Question: I'm using rust-analyzer 0.2.654 (latest) on VS Code 1.57.1 (also latest) on Windows 10.
The autocomplete displays all keywords, as shown below:

How can I hide the keywords, displaying only the actual struct members?
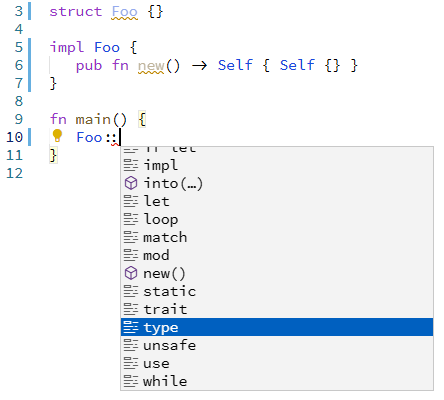
Answer: You can disable this in the settings UI by navigating to 'Text Editor > Suggestions > Show Keywords':
<URL>
Or alternatively disable it via 'settings.json' by including:
'''
"editor.suggest.showKeywords": false,
'''